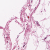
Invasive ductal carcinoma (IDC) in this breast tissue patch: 0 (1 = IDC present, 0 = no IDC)